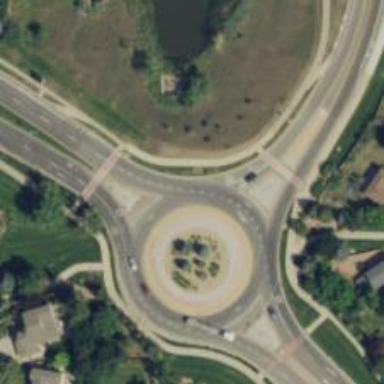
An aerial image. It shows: Tertiary road with asphalt surface leading to roundabout junction.